Interaction volume radius: 5 \u00c5
Interaction volume height: 15 \u00c5
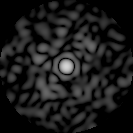
Disorder parameter: 0.8453